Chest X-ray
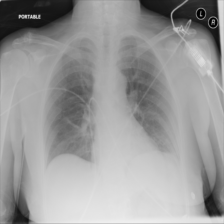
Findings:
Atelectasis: negative
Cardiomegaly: negative
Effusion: negative
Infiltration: negative
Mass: negative
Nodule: negative
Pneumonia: negative
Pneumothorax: negative
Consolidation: negative
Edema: negative
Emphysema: negative
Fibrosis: negative
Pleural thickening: negative
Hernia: negative